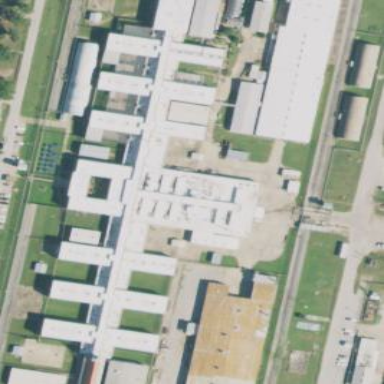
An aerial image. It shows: Prison building.